На наклонной плоскости находится небольшая шайба массы $m$ (см. рисунок).  К шайбе прикреплён один конец лёгкой пружины жёсткости $k$ и длины $L$ (в недеформированном состоянии). Другой конец пружины закреплён в некоторой точке $O$. Угол $\alpha$ наклона плоскости и коэффициент трения $\mu$ шайбы о плоскость связаны соотношением: $\operatorname{tg} \alpha=\mu$. Определите области, в которых шайба находится в состоянии равновесия, их границы и изобразите их качественно на плоскости $x y$ в двух случаях:
Пружина подчиняется закону Гука как при растяжении, так и при сжатии.
Пружина подчиняется закону Гука только при растяжении (например, пружина заменена лёгкой резинкой).
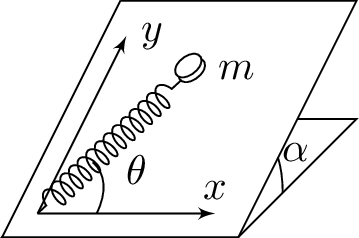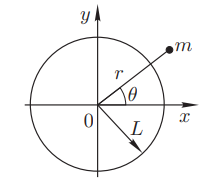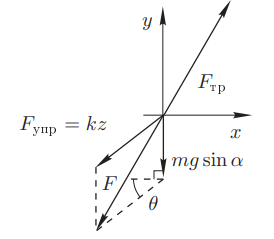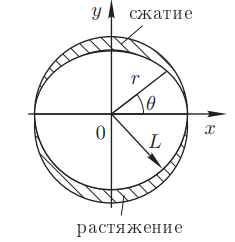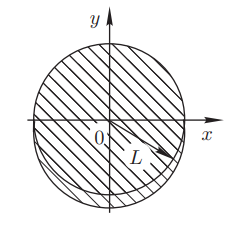
Пружина подчиняется закону Гука как при растяжении, так и при сжатии.
Решение: Изобразим на плоскости $x y$ окружность радиуса $L$ и введём обозначение $r=L+z$ (см. рисунок), где $z$ — деформация пружины.  На шайбу действует сила упругости $F_{упр}=k z$ и составляющая силы тяжести вдоль плоскости $m g \sin \alpha$ (см. рисунок ниже).  Равнодействующая $F$ этих сил может быть найдена с помощью теоремы косинусов: $$ F^{2}=(k z)^{2}+(m g \sin \alpha)^{2}+2 \cdot k z \cdot m g \sin \alpha \cdot \sin \theta. $$ Для того, чтобы шайба находилась в равновесии, нужно чтобы сила $F$ не превышала по модулю максимальную силу трения покоя: $$ F \leq F_{тр. \max}=\mu N=\mu m g \cos \alpha=m g \sin \alpha. $$ В итоге получаем уравнение, определяющее границы областей равновесия: $$ (k z)^{2}+2 k z \cdot m g \sin \alpha \cdot \sin \theta=0. $$ Это уравнение имеет два корня: $1$. $z=0$ — граница совпадает с окружностью радиуса $L$. $2$. $z=-\frac{2 m g}{k} \sin \alpha \sin \theta=-A \sin \theta$, где $A=\frac{2 m g}{k} \sin \alpha>0$.  $I$ случай: пружина работает как на растяжение, так и на сжатие (см. рисунок выше): $$ \begin{gathered} 0 \leq \theta \leq \pi \quad \text { — сжатие }, \\ \pi \leq \theta \leq 2 \pi \quad \text { — растяжение }. \\ x=(L+z) \cos \theta=(L-A \sin \theta) \cos \theta=L \cos \theta-\frac{A}{2} \sin 2 \theta, \\ y=(L+z) \sin \theta=(L-A \sin \theta) \sin \theta=L \sin \theta-A \sin ^{2} \theta . \end{gathered} $$
Ответ: $$ x=L \cos \theta-\frac{A}{2} \sin 2 \theta, \\ y=L \sin \theta-A \sin ^{2} \theta. $$

Пружина подчиняется закону Гука только при растяжении (например, пружина заменена лёгкой резинкой).
Решение: $II$ случай: пружина работает только на растяжение (см. рисунок выше). В этом случае вся область внутри окружности радиуса $L$ является равновесной, так как отсутствуют упругие силы. К этой области добавляется область растяжения из $I$ случая. Значениям $0 \leq \theta \leq \pi$ соответствует $r=L$, $\pi \leq \theta \leq 2 \pi$ — граница области, как в $I$ случае.
Ответ:
Темы:
T, Механика, Статика, Всероссийские, Пружина, Трение